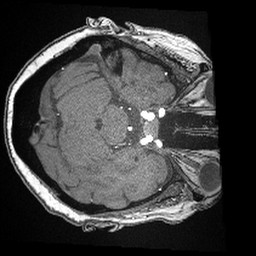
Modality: angio
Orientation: axial
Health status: ill
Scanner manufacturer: siemens
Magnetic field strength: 3 T
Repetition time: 0.021 s
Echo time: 0.00343 s